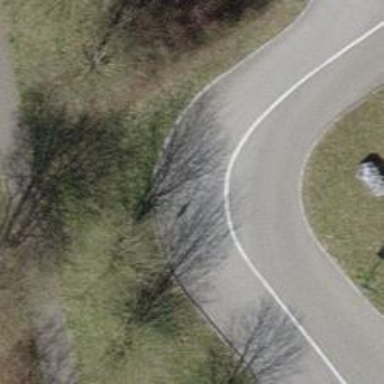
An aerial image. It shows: Asphalt driveway used as service road.